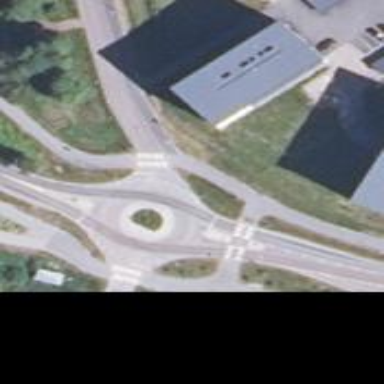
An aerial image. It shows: Asphalt road that is secondary route leading to roundabout.